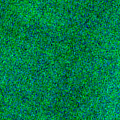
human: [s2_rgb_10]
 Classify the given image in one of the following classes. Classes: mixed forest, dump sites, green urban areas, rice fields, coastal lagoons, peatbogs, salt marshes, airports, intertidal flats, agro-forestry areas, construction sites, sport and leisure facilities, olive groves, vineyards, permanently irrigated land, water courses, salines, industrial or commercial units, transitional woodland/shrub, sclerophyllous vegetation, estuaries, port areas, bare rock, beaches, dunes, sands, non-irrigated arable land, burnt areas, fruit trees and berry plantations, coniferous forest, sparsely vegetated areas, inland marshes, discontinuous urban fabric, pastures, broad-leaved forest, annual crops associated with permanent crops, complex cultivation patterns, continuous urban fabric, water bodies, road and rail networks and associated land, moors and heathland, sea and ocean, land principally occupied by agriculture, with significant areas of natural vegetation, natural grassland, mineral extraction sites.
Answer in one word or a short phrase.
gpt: sea and ocean